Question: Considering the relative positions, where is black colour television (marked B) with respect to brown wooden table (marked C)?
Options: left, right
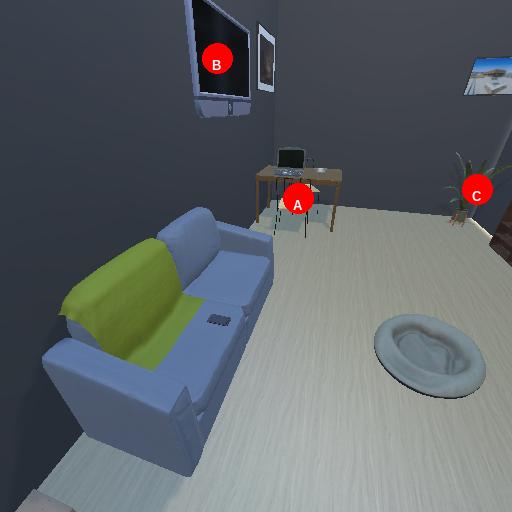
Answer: left